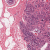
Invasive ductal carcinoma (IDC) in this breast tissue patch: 0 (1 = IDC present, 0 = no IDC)